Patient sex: M
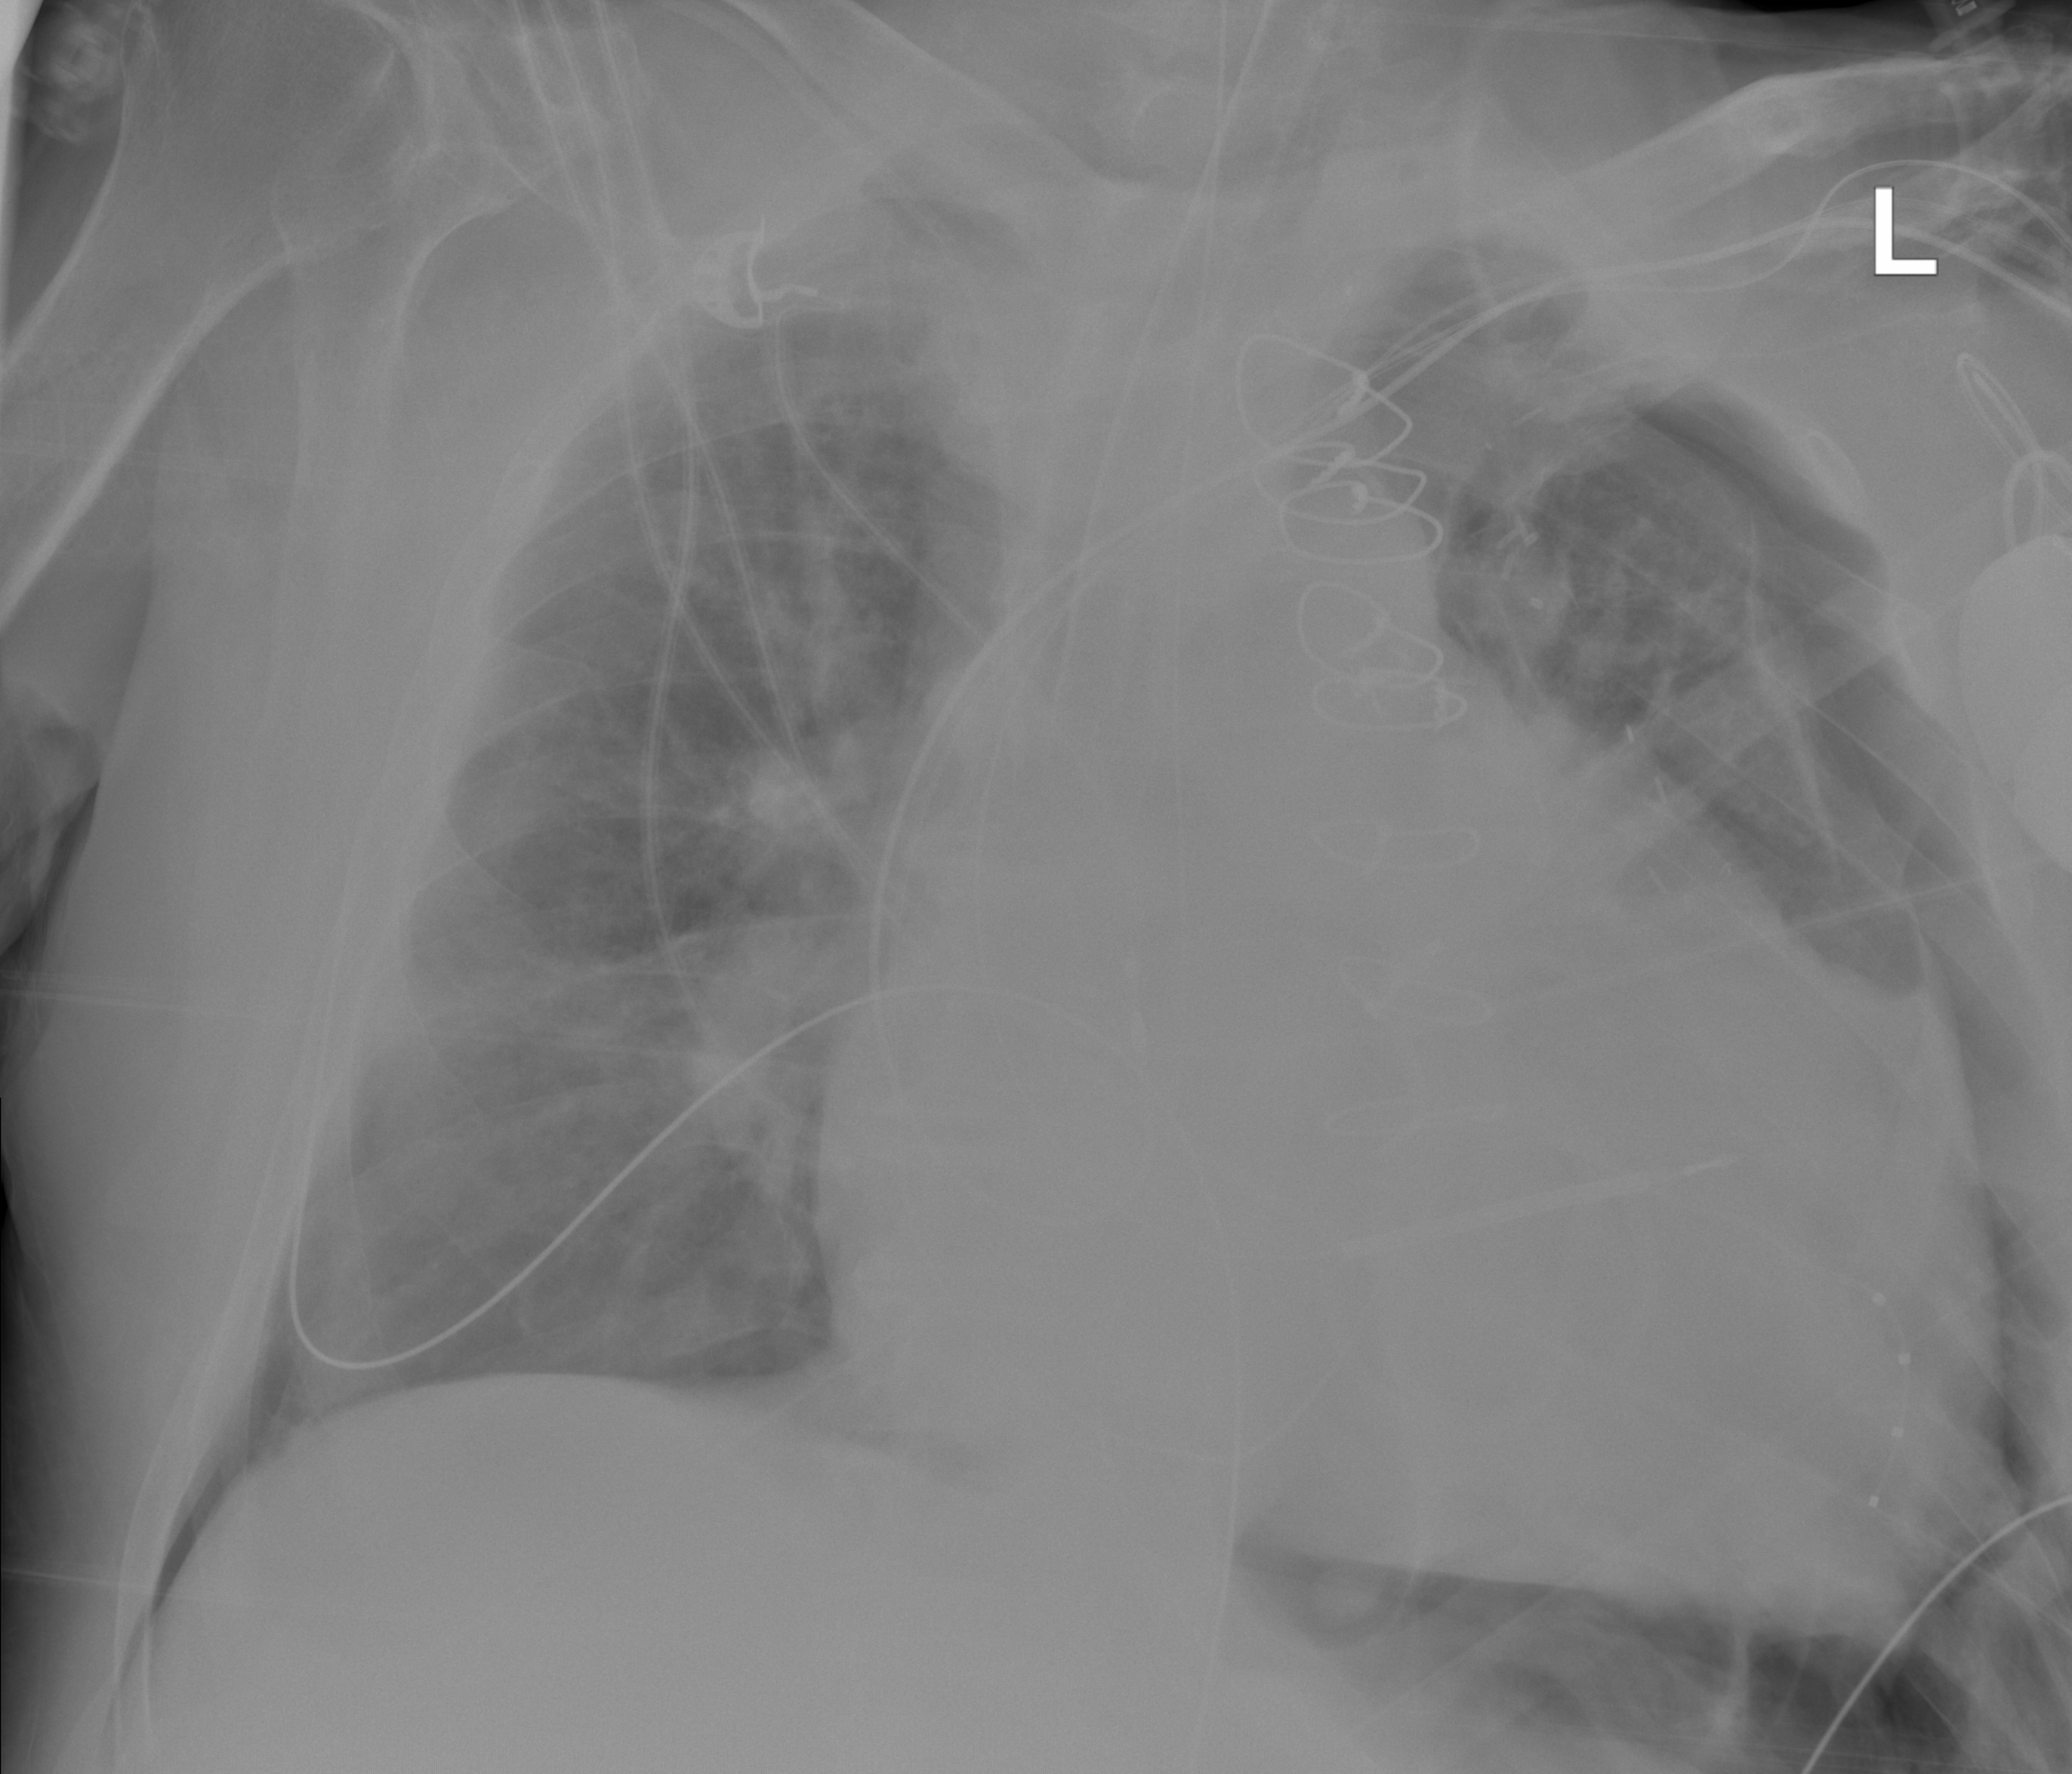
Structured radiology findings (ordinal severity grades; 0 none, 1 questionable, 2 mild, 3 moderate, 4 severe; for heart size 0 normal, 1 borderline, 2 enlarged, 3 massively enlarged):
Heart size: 3
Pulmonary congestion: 0
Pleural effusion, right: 0
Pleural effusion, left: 0
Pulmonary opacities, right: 0
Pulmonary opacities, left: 0
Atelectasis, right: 2
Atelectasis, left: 2